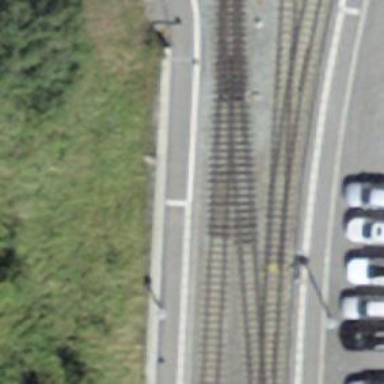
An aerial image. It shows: Narrow-gauge railway yard with electrified contact lines.